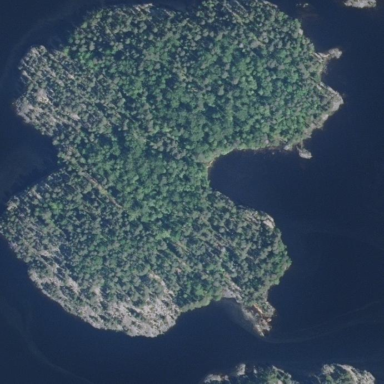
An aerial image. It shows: Islet.